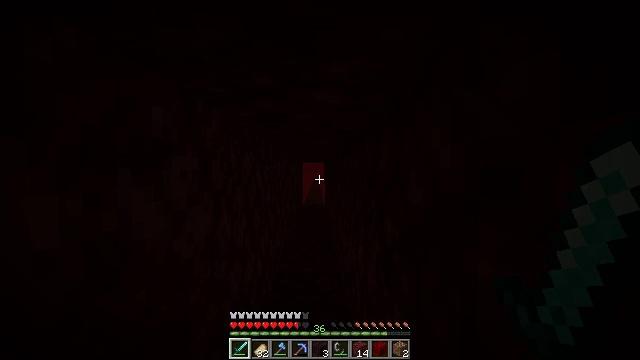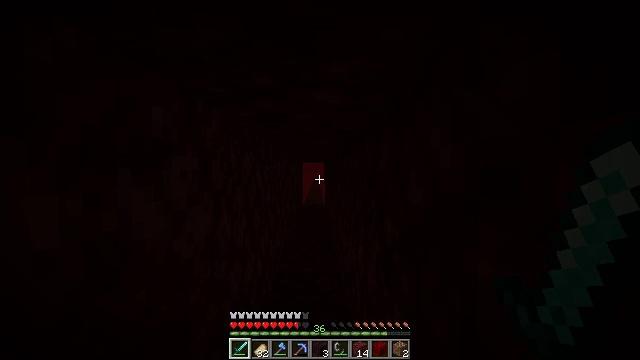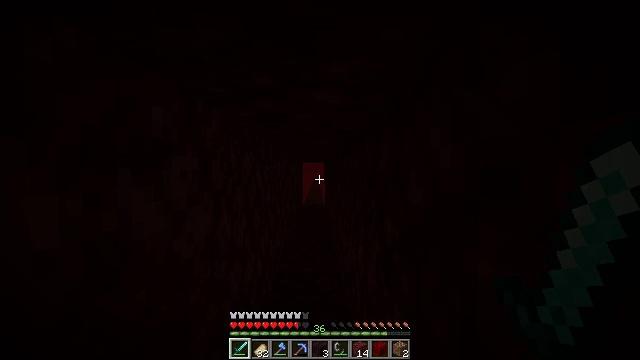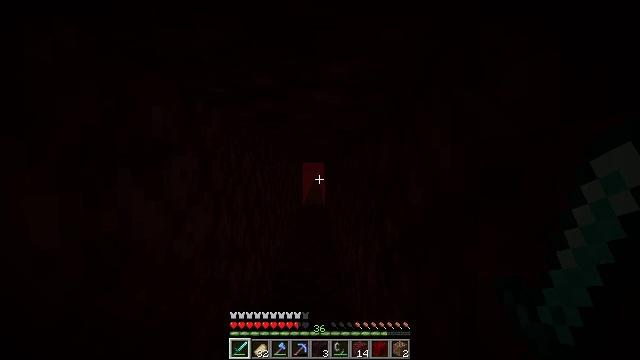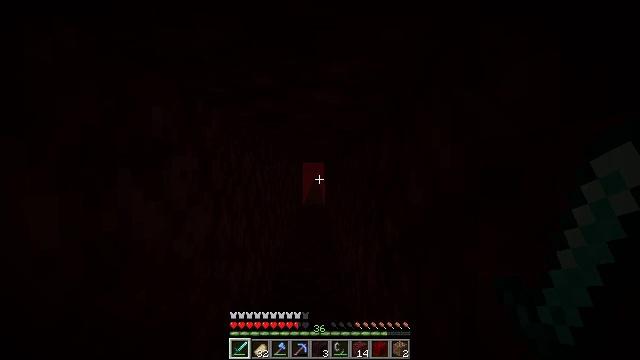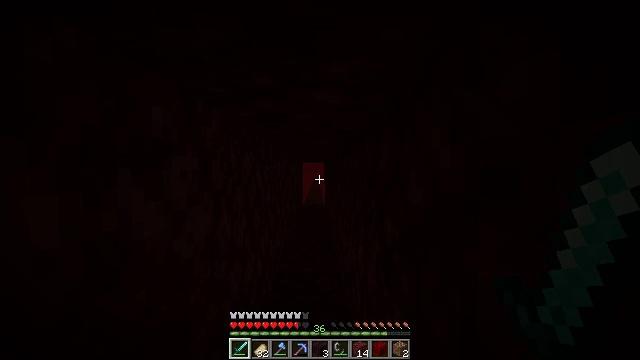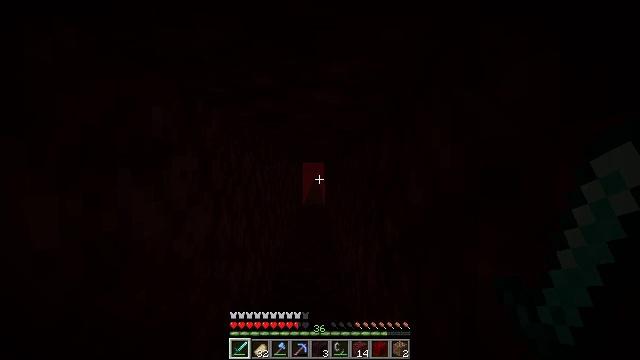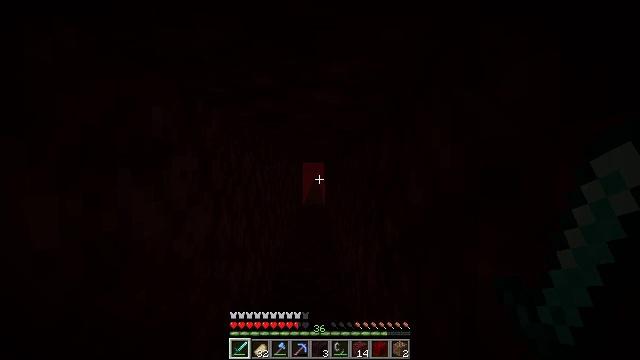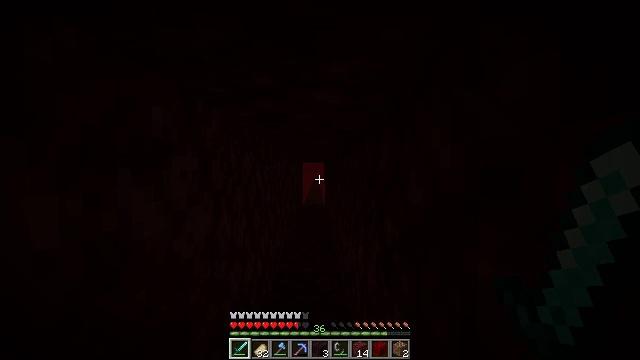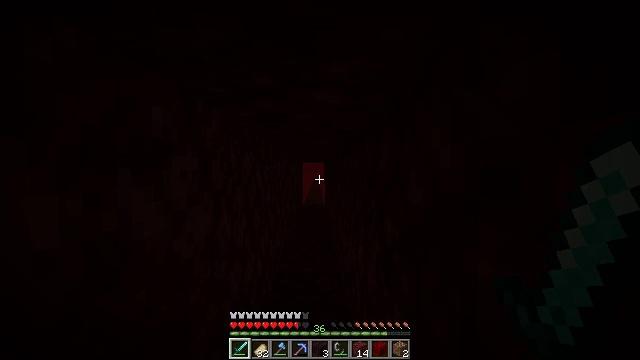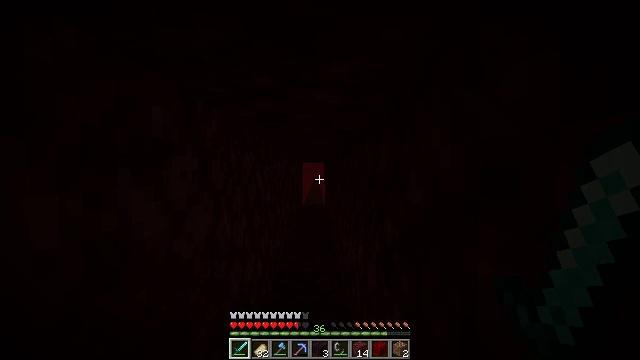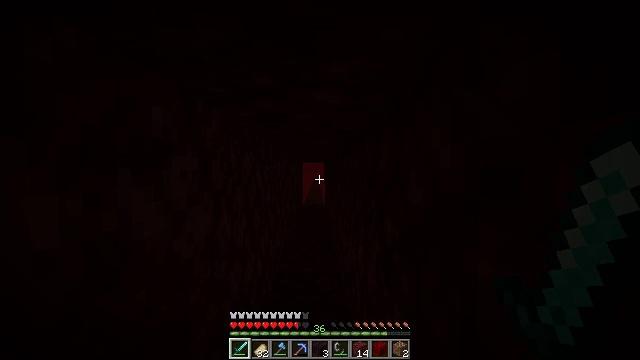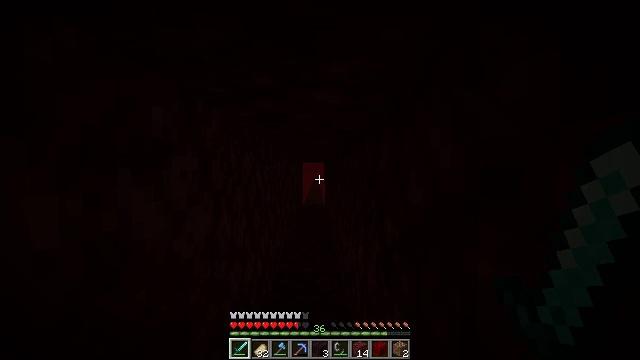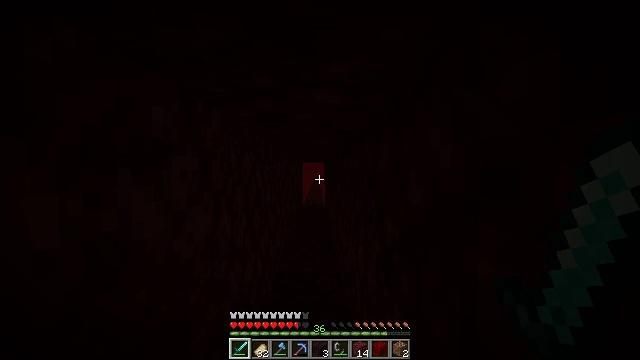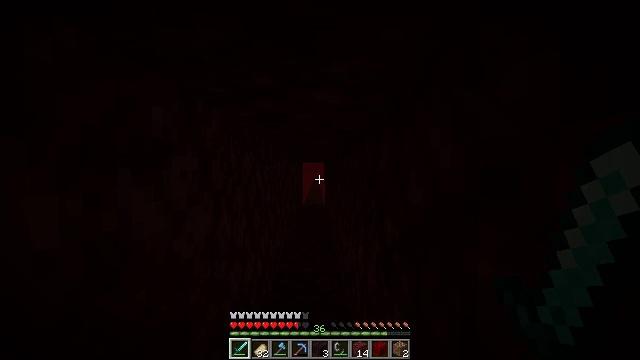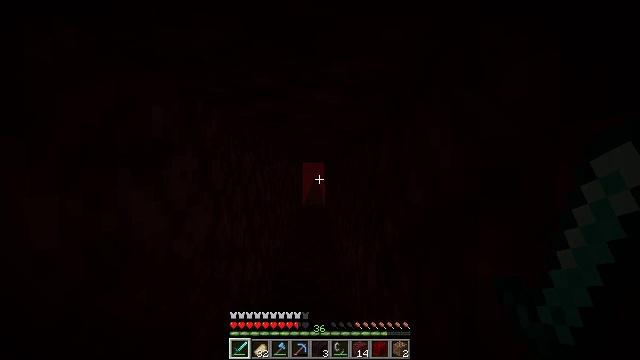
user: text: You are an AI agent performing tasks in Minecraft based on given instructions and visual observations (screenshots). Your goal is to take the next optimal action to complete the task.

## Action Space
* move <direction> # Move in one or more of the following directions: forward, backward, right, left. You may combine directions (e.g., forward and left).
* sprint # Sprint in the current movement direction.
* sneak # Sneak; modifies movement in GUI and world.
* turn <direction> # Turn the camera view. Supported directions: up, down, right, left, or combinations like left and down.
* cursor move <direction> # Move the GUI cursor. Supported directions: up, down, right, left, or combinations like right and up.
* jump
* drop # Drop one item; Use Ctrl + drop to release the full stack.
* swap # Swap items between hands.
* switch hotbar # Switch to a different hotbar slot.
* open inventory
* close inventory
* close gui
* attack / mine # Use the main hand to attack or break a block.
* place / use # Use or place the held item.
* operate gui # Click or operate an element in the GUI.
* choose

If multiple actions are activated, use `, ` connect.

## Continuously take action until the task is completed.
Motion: motion action
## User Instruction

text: Craft a brewing stand using blaze rod and cobblestones.
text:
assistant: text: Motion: no_op
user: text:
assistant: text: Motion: no_op
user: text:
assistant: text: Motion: no_op
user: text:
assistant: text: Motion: no_op
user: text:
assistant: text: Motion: no_op
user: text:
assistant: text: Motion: no_op
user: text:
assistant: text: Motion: no_op
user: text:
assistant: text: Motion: no_op
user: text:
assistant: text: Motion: no_op
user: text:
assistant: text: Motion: no_op
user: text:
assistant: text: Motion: no_op
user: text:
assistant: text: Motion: no_op
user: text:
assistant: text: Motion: no_op
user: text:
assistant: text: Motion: no_op
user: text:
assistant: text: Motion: no_op
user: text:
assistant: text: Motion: no_op
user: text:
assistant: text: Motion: no_op
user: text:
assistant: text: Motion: no_op
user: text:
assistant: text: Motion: no_op
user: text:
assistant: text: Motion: no_op
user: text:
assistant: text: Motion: no_op
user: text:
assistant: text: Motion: no_op
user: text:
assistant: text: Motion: no_op
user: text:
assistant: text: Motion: no_op
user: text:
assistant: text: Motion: no_op
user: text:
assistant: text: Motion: no_op
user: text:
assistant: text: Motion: no_op
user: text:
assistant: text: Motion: no_op
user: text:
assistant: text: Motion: no_op
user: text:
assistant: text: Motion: no_op